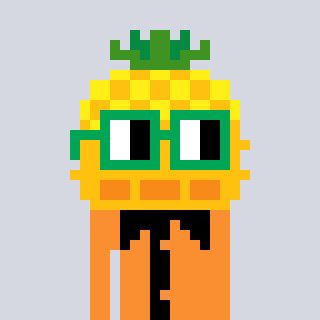
a pixel art character with square green glasses, a pineapple-shaped head and a orange-colored body on a cool background